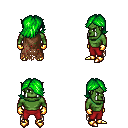
a pixel art fantasy rpg character, male body template, orc, green skin, brown tattered cape, red pants, green swoop hairstyle, gold gloves, gold boots, four views (front, back, left, right), 2x2 character sprite sheet, small pixel art, hard edges, no anti-aliasing